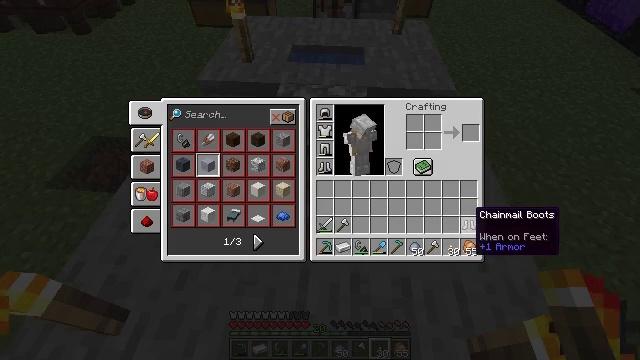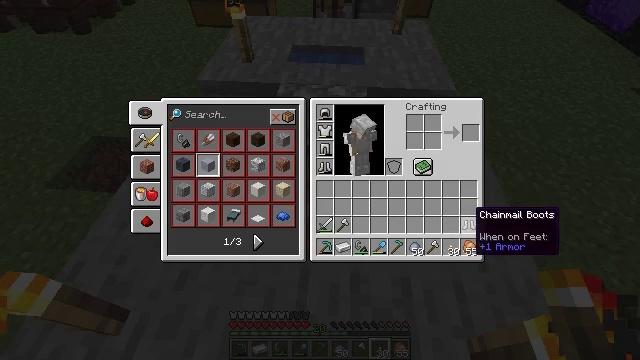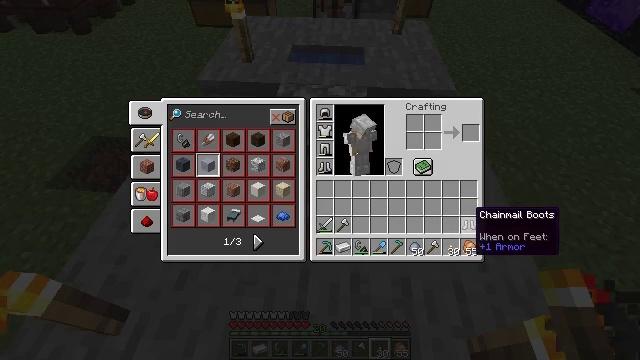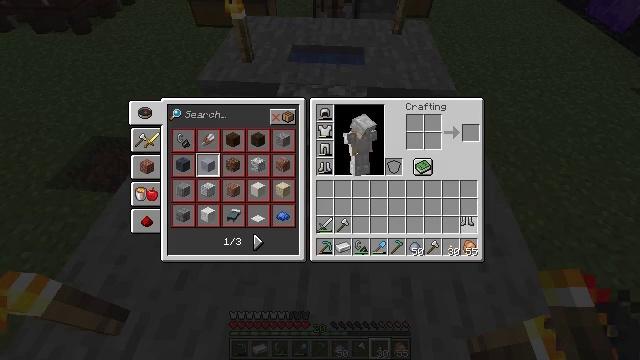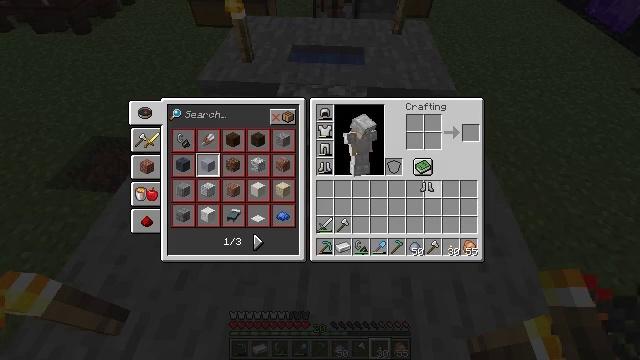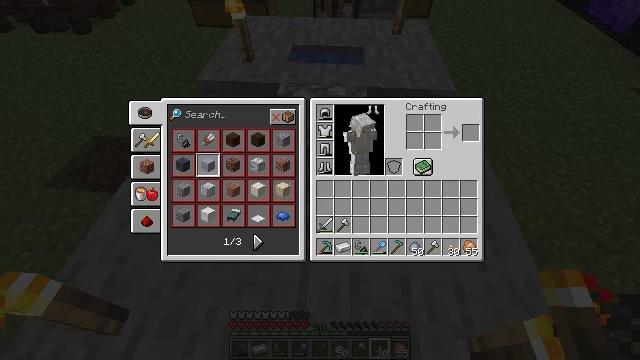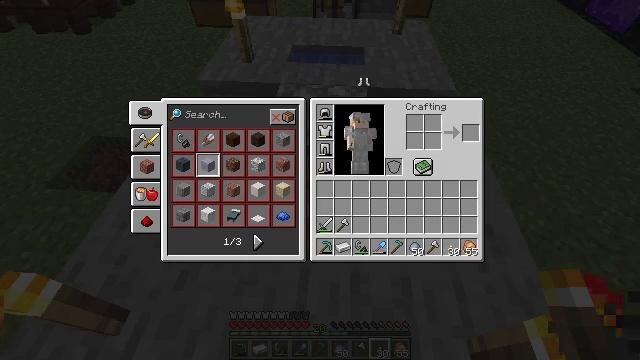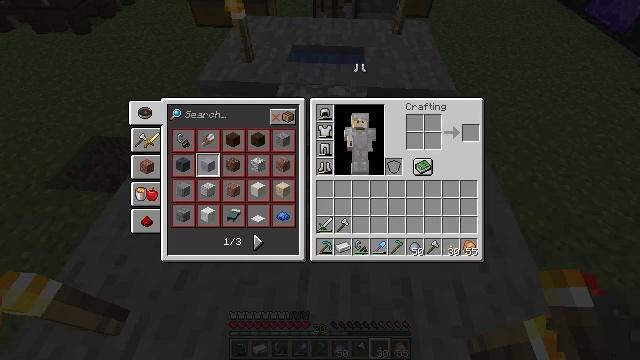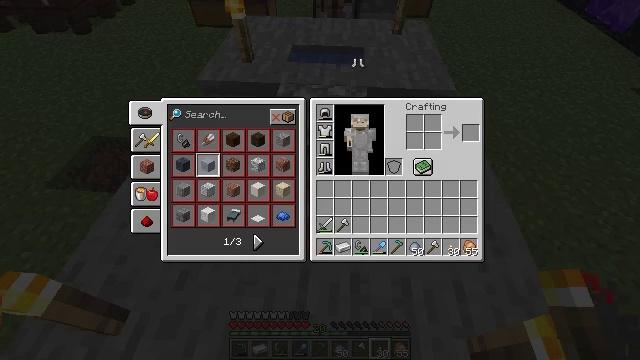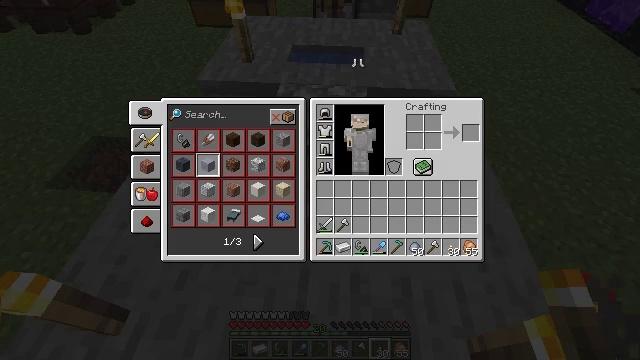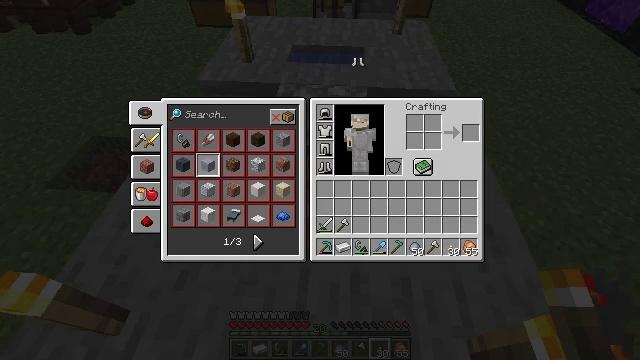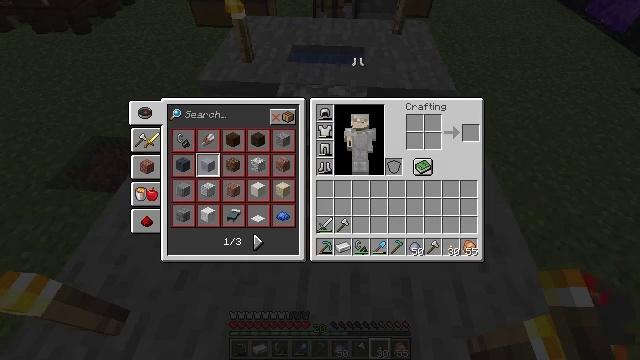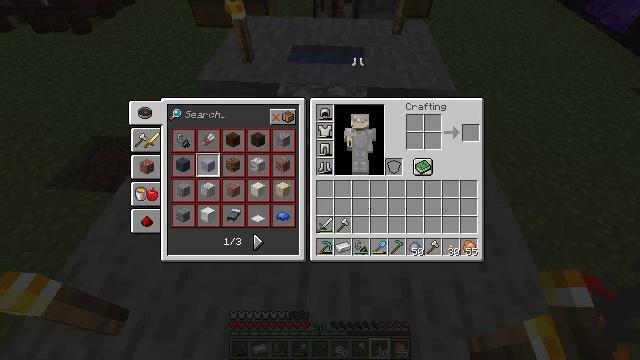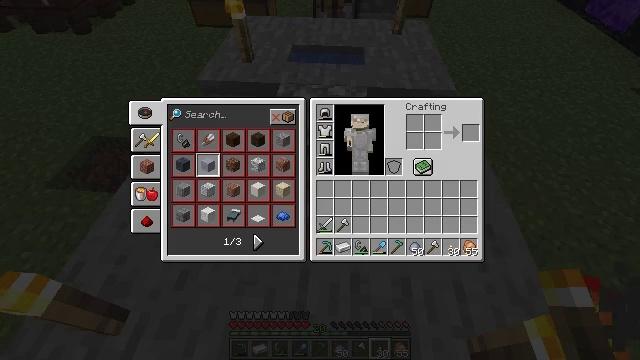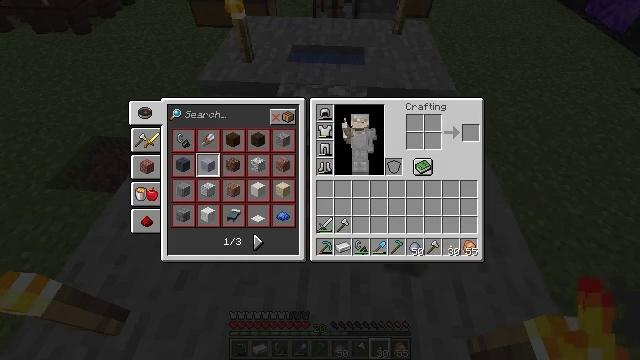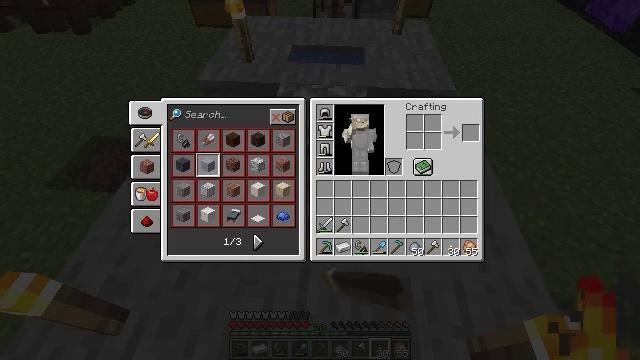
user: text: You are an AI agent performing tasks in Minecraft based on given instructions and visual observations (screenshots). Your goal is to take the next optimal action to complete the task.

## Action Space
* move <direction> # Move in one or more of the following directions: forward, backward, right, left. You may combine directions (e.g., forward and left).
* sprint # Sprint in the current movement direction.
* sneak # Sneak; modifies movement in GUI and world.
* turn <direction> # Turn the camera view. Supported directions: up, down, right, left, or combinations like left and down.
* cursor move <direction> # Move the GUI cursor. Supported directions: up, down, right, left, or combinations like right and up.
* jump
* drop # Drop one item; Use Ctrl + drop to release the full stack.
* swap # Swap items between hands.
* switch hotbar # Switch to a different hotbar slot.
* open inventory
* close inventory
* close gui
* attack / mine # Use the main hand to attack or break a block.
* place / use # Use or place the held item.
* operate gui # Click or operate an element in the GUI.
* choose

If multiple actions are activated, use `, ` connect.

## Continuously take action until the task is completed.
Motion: motion action
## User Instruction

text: Remove a pair of chainmail boots from the inventory.
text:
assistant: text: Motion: no_op
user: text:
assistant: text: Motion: no_op
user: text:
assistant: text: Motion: attack / mine
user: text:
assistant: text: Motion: turn left and up, attack / mine
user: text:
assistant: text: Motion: turn left and up
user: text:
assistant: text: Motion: turn left and up
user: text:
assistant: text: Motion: turn up
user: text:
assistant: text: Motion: no_op
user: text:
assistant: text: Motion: no_op
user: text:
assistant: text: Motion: attack / mine
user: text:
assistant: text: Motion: attack / mine
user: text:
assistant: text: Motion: attack / mine
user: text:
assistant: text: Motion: no_op
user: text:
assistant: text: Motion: no_op
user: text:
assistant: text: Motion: no_op
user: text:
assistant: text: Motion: no_op
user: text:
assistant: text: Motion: no_op
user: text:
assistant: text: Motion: no_op